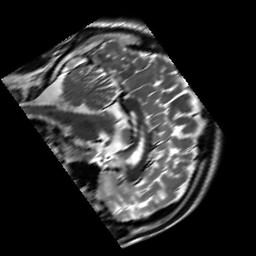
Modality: T2w
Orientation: sagittal
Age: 22
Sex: male
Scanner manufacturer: siemens
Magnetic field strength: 3 T
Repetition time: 7 s
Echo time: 0.09 s